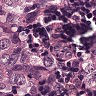
Metastatic tissue present: yes